Field crop: tomato
Growth stage: 1
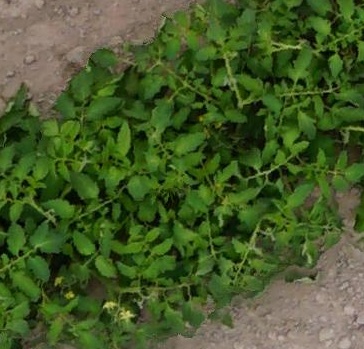
Species: tomato